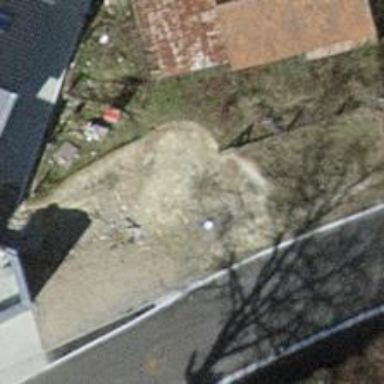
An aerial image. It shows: Group of garages.